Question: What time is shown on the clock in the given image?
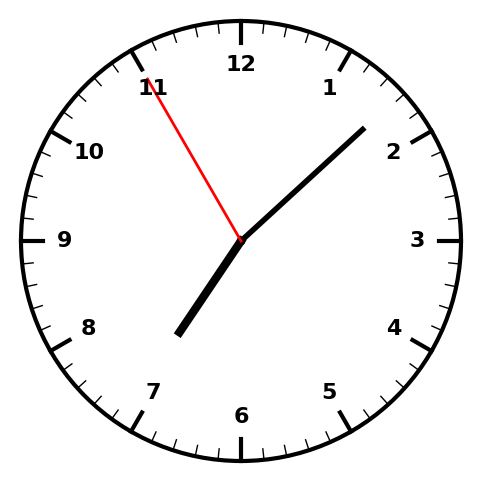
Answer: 07:07:55